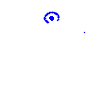
Particle: pion